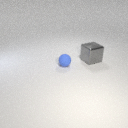
large gray metal cube behind small blue rubber sphere